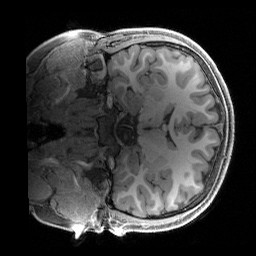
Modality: T1w
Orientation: coronal